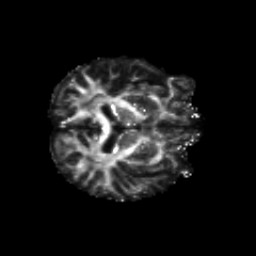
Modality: FA
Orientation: axial
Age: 34
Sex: male
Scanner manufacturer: siemens
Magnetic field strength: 3 T
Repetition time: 8.8 s
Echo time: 0.085 s